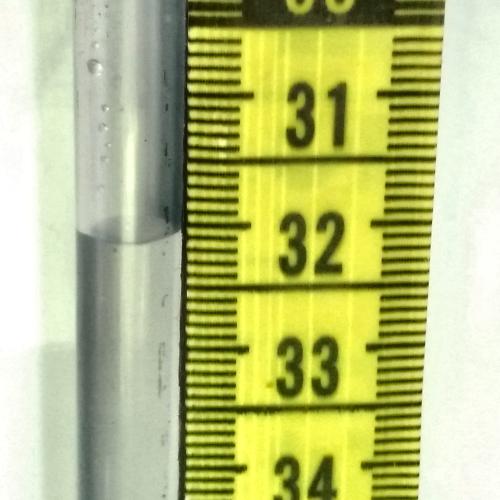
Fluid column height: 32.1 cm